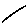
Label: line